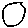
Label: circle